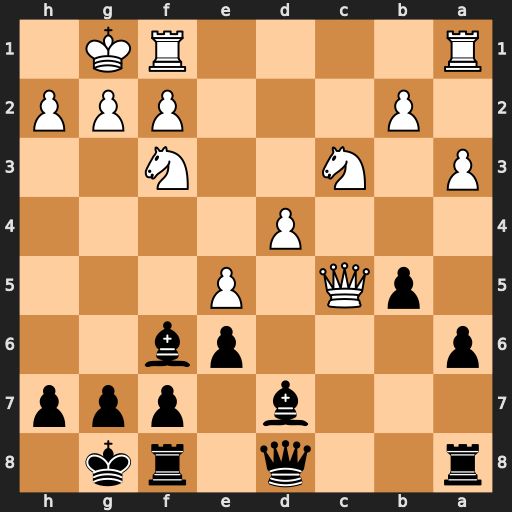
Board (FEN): r2q1rk1/3b1ppp/p3pb2/1pQ1P3/3P4/P1N2N2/1P3PPP/R4RK1
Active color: b
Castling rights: -
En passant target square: -
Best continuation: Be7 Ne2 Bxc5